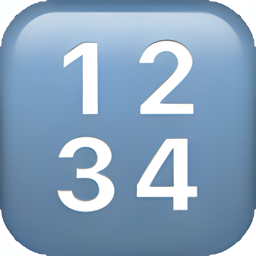
Name: input symbol for numbers
Emoji: 🔢
Group: Symbols
Sub-group: alphanum